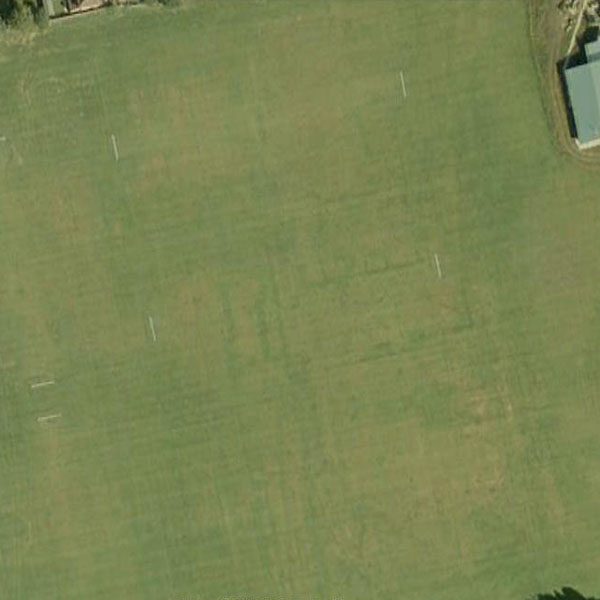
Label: Meadow